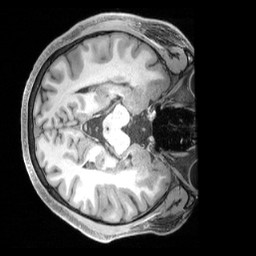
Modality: T1w
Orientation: axial
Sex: male
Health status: ill
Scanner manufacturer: siemens
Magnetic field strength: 3 T
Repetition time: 2.4 s
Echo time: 0.00201 s